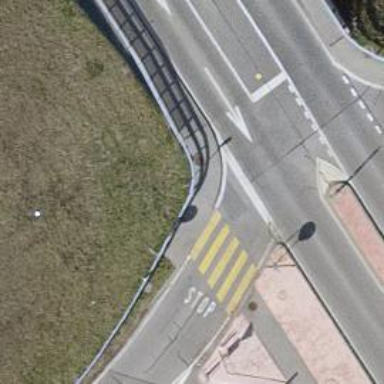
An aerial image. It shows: Road with stop sign.